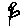
Label: flower